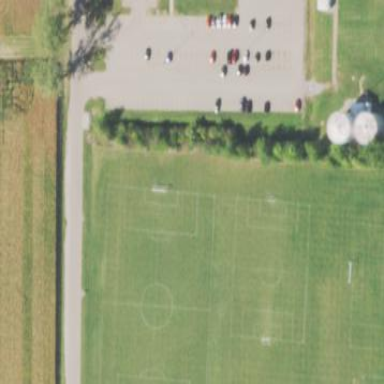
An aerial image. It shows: Soccer pitch for outdoor sports and leisure activities.